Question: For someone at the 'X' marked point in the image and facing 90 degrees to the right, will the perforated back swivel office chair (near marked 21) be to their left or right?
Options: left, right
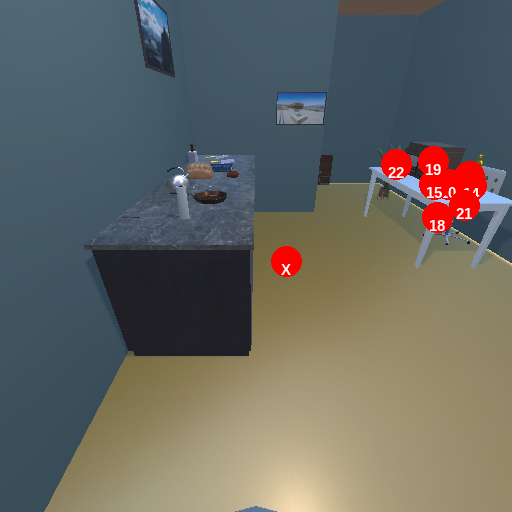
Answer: left